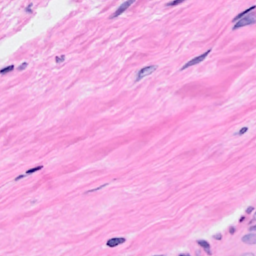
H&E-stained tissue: Breast